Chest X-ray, PA view. Patient: 18 years old, sex M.
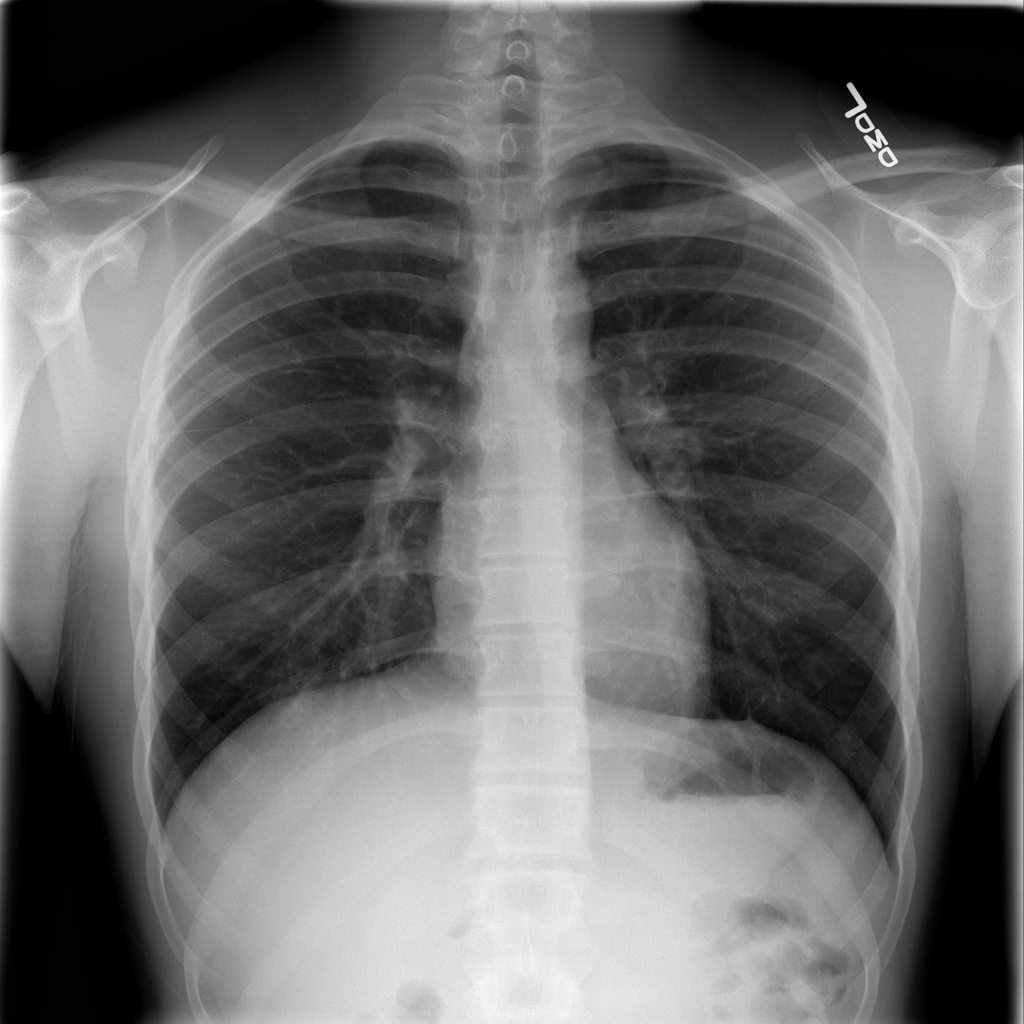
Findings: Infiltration